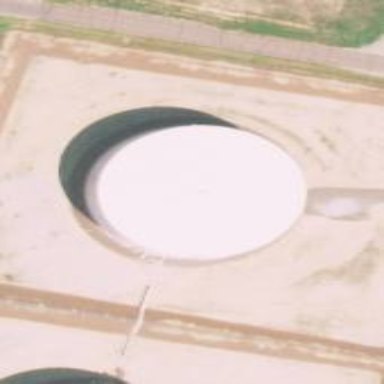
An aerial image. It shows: Storage tank building.